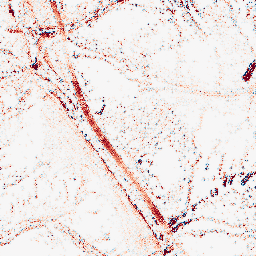
Category: morphological
Decomposition family: morphological
Decomposition parameters: operation: opening
size: 5
Upsampling method: regularized
Upsampling parameters: scale: 2
lambda_reg: 0.1
Upsampling scale: 2